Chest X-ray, PA view. Patient: 41 years old, sex M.
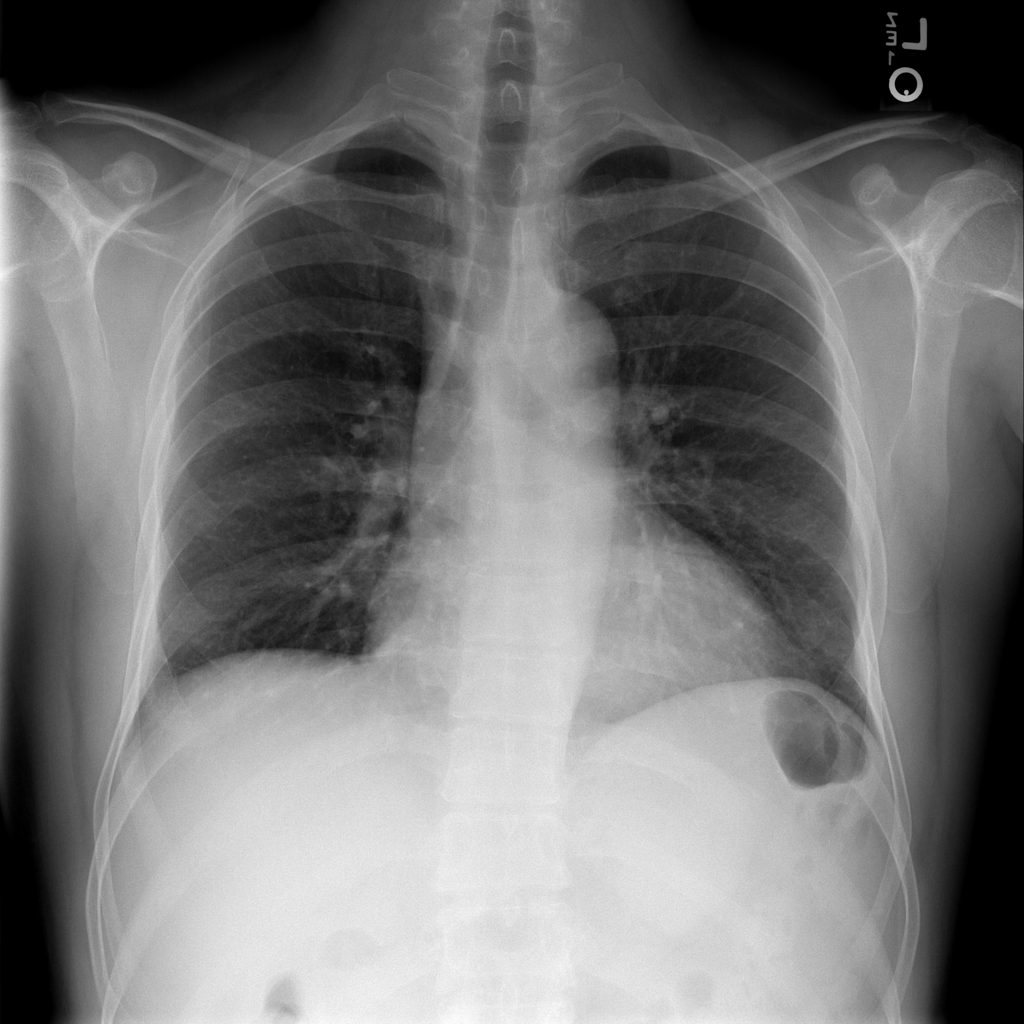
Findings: No Finding